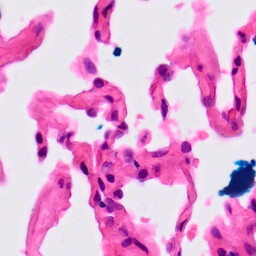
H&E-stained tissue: Lung